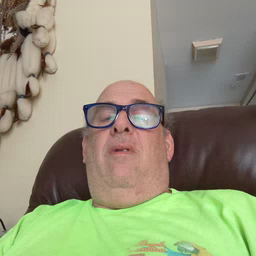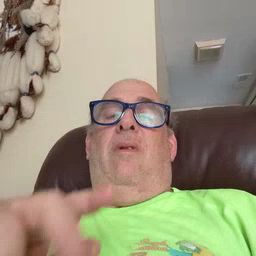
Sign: weus